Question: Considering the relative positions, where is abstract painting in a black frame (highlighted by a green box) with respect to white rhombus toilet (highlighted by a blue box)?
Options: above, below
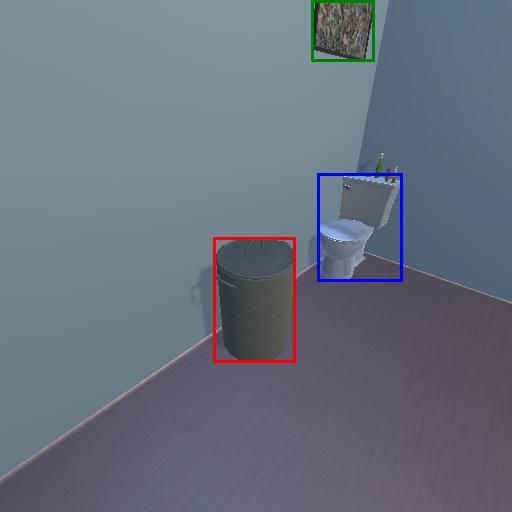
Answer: above